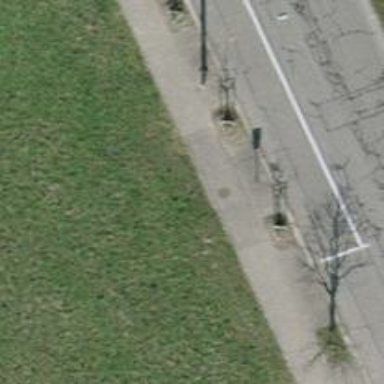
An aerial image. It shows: Tree-lined avenue.